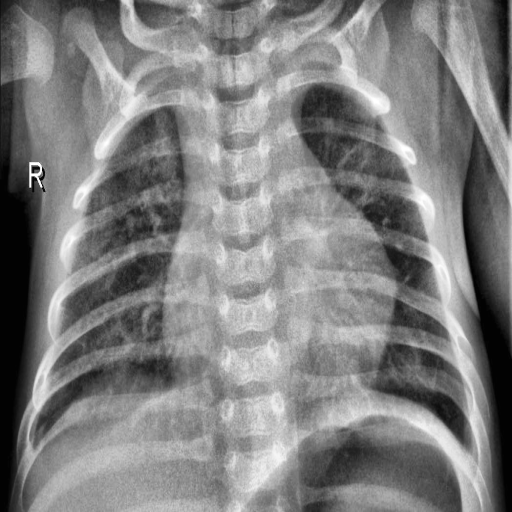
Finding: PNEUMONIA